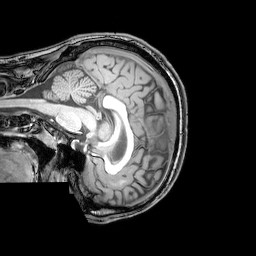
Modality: T1w
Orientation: sagittal
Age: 25
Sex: male
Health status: healthy
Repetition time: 0.081 s
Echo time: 0.037 s